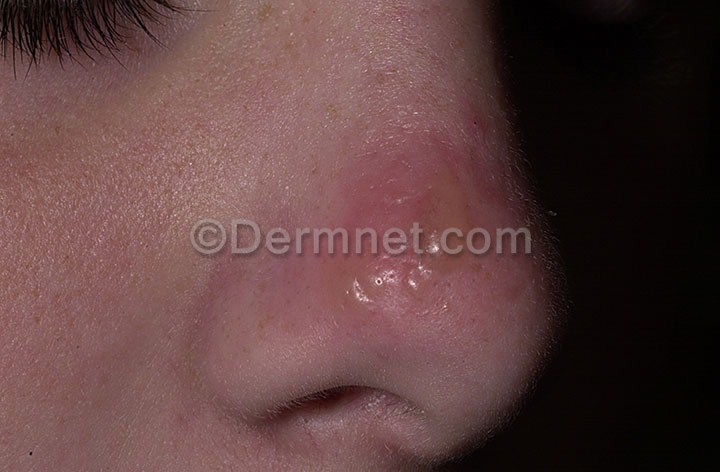
Disease: Warts Molluscum and other Viral Infections